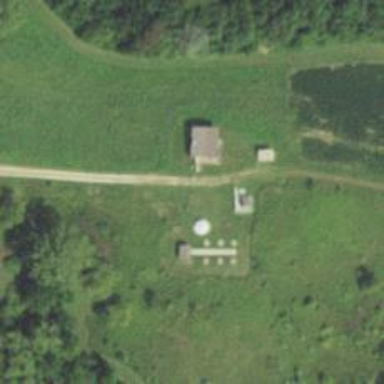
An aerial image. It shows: Observatory.